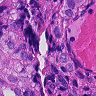
Metastatic tissue present: yes